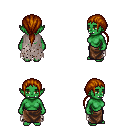
a pixel art fantasy rpg character, female body template, orc, green skin, gray tattered cape, robe skirt, brunette ponytail hairstyle, four views (front, back, left, right), 2x2 character sprite sheet, small pixel art, hard edges, no anti-aliasing